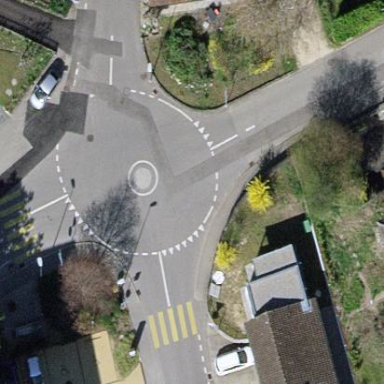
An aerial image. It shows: Roundabout on residential road with asphalt surface.